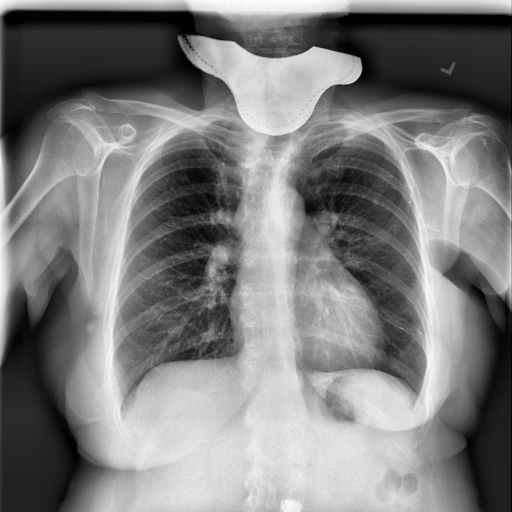
Finding: NORMAL